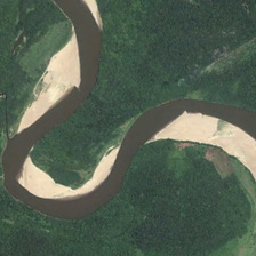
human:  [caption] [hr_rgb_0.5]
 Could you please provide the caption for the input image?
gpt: a winding river crosses residential areas.

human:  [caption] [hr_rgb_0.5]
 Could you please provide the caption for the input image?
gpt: Curved river flows residential area.

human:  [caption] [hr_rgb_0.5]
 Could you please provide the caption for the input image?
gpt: It is a long river surrounded by dark green trees.

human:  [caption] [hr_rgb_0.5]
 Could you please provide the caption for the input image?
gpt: A curved river flows through the residential area.

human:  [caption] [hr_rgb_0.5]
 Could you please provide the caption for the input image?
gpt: The long river is surrounded by dark green trees.